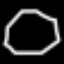
Label: octagon